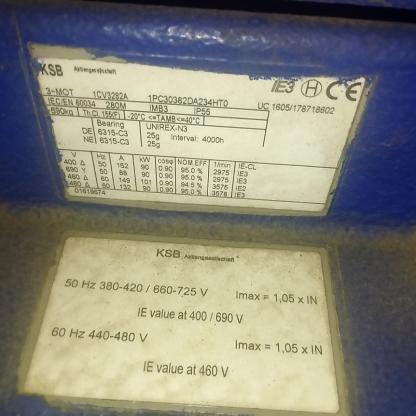
Klasa: tabliczka-znamionowa